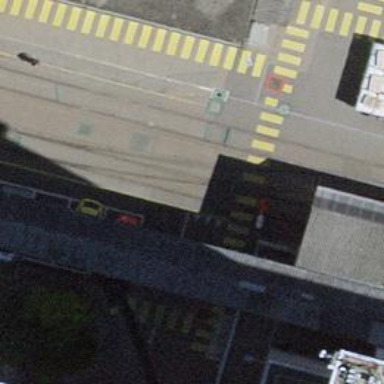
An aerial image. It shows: Railway switch.